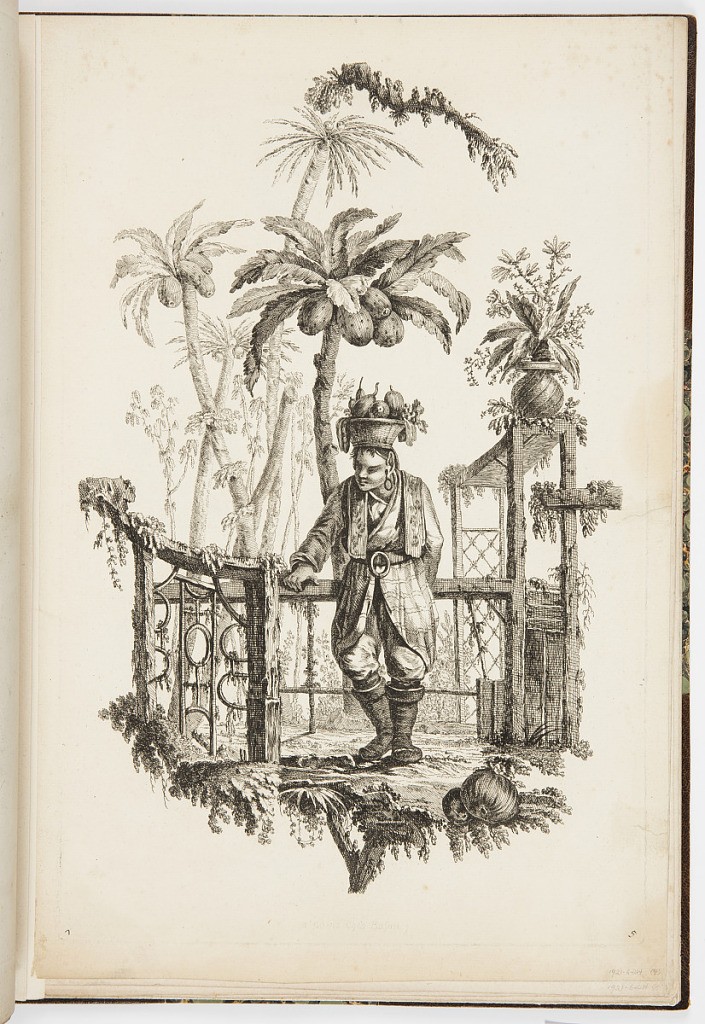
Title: A Man with a Basket of Vegetables
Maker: Jean-Baptiste Pillement, French, 1728–1808
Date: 1759-76
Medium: Etching on laid paper
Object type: Bound print
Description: A chinoiserie-style print from a series of allegorical representations of the twelve months of the year, depicting October. A male figure stands in the middle of a landscape, leaning against a railing with a basket of vegetables on his head. There is a trellised pergola, supporting a vase with flowers to his right. Tall coconut trees stand in the background. The plate is numbered and signed.